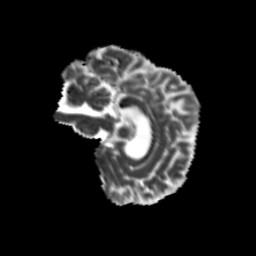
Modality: MD
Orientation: sagittal
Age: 30
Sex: male
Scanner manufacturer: siemens
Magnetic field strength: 3 T
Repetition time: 8.6 s
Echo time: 0.095 s